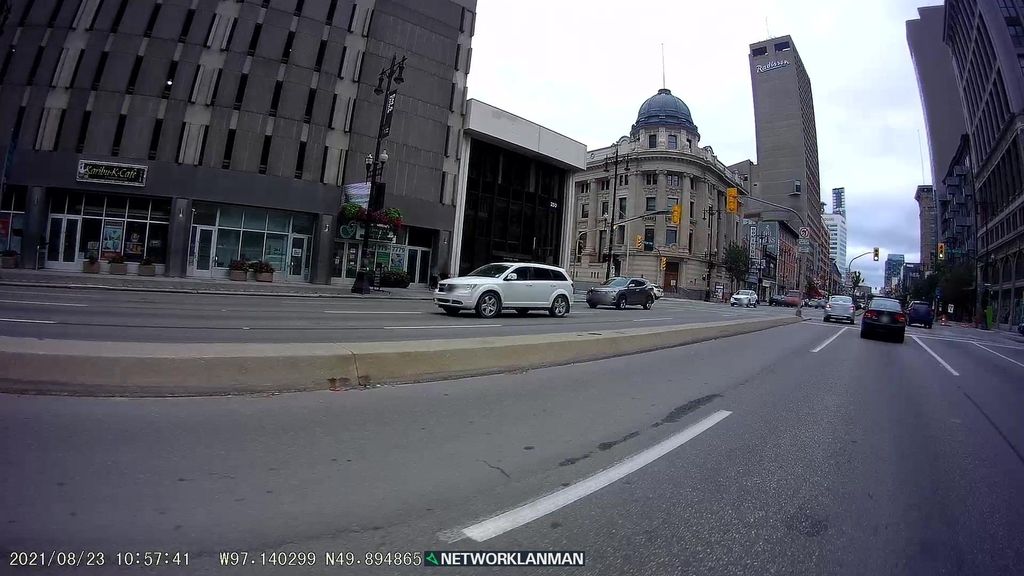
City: winnipeg